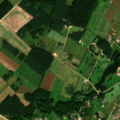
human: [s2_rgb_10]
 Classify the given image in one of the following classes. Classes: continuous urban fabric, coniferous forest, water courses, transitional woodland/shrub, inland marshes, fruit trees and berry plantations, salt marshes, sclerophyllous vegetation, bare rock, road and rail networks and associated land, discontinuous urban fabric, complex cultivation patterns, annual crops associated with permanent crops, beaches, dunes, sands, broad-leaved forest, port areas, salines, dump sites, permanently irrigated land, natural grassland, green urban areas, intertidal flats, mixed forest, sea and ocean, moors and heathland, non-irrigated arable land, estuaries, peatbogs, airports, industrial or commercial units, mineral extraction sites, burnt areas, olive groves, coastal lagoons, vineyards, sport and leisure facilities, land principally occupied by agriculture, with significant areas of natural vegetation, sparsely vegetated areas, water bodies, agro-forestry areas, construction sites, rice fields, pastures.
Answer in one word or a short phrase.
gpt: discontinuous urban fabric, non-irrigated arable land, pastures, land principally occupied by agriculture, with significant areas of natural vegetation, mixed forest, transitional woodland/shrub